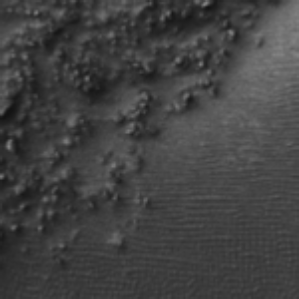
Label: frost